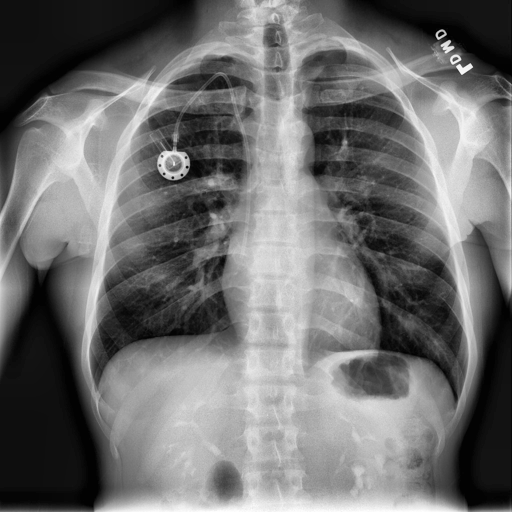
Finding: NORMAL